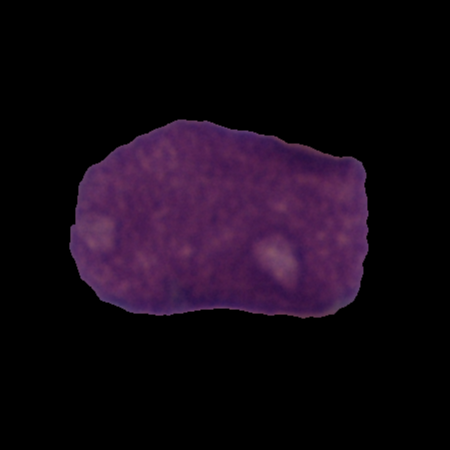
Label: healthy